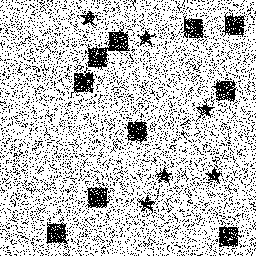
Squares: 10
Triangles: 0
Stars: 6
Total shapes: 16